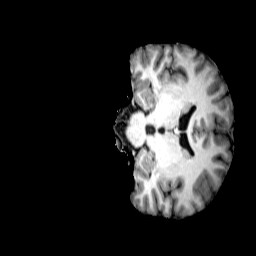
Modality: T1w
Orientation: coronal
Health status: ill
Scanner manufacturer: siemens
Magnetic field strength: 3 T
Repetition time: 2 s
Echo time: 0.00303 s